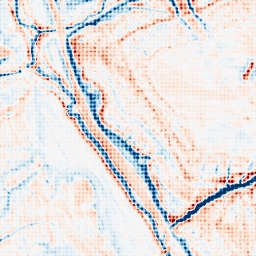
Category: edge_preserving
Decomposition family: anisotropic_diffusion
Decomposition parameters: iterations: 50
kappa: 10
gamma: 0.15
Upsampling method: sinc_blackman
Upsampling parameters: scale: 8
kernel_size: 8
Upsampling scale: 8